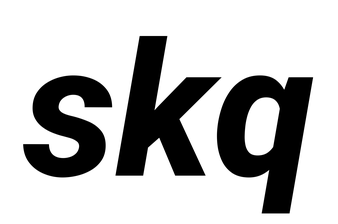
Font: Roboto-Italic_ExtraBold_Italic